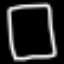
Label: square